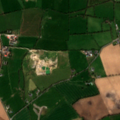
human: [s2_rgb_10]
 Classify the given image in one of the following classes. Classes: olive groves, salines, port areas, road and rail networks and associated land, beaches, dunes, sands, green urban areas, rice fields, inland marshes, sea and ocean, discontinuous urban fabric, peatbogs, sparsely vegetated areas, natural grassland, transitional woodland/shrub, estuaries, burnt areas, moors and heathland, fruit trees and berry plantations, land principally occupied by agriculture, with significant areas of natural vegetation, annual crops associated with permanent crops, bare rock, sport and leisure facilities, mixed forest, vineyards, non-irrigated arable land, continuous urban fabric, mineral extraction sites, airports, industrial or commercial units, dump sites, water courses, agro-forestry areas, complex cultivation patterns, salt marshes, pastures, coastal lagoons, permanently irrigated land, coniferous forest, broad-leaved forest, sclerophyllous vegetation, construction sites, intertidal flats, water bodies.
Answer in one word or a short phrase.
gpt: non-irrigated arable land, pastures